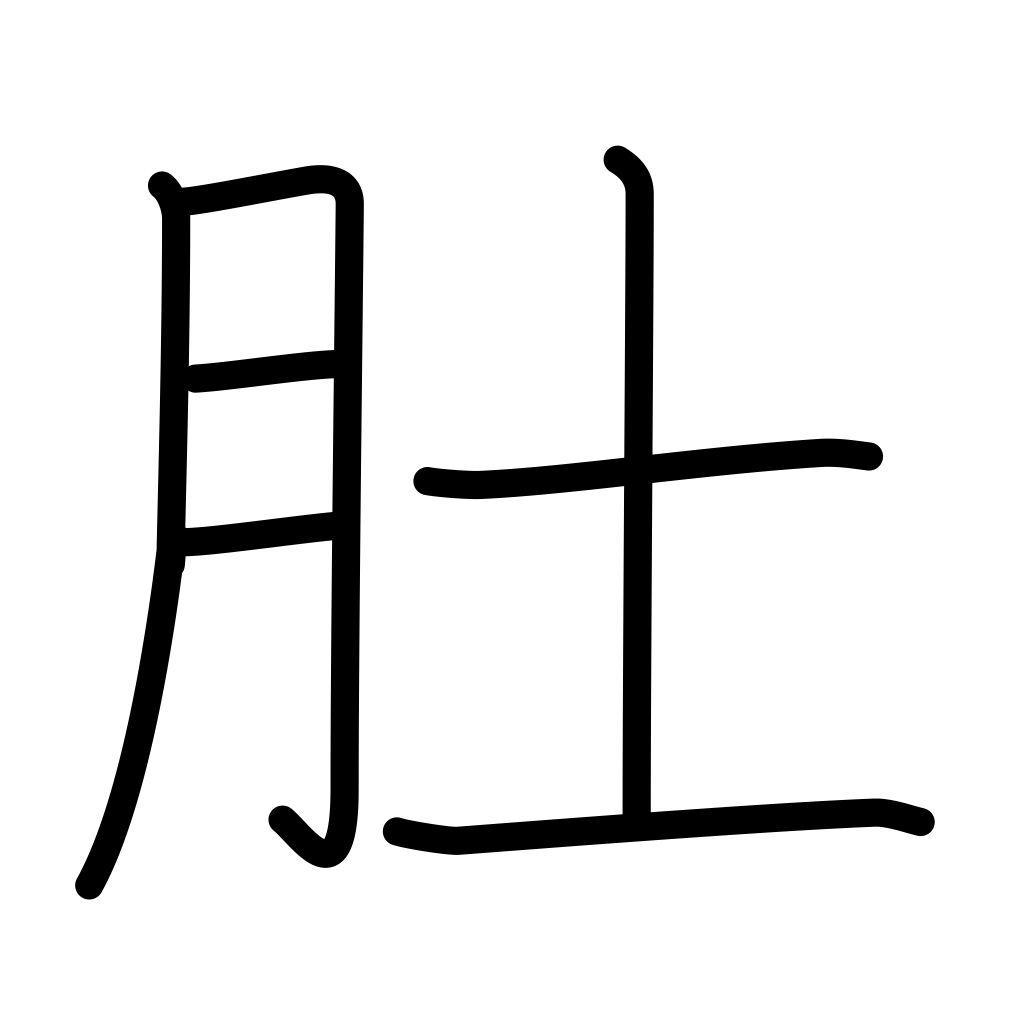
Meaning: belly, stomach